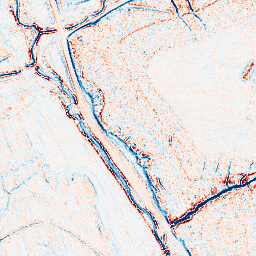
Category: edge_preserving
Decomposition family: anisotropic_diffusion
Decomposition parameters: iterations: 20
kappa: 10
gamma: 0.05
Upsampling method: sinc_blackman
Upsampling parameters: scale: 4
kernel_size: 16
Upsampling scale: 4